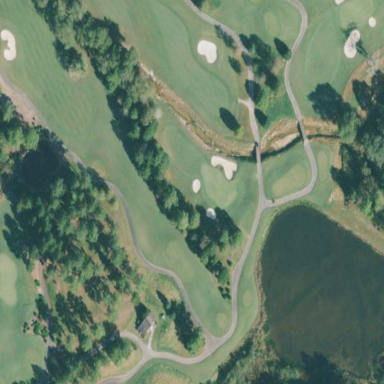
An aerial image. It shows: Rough area on grassy golf course.